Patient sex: M
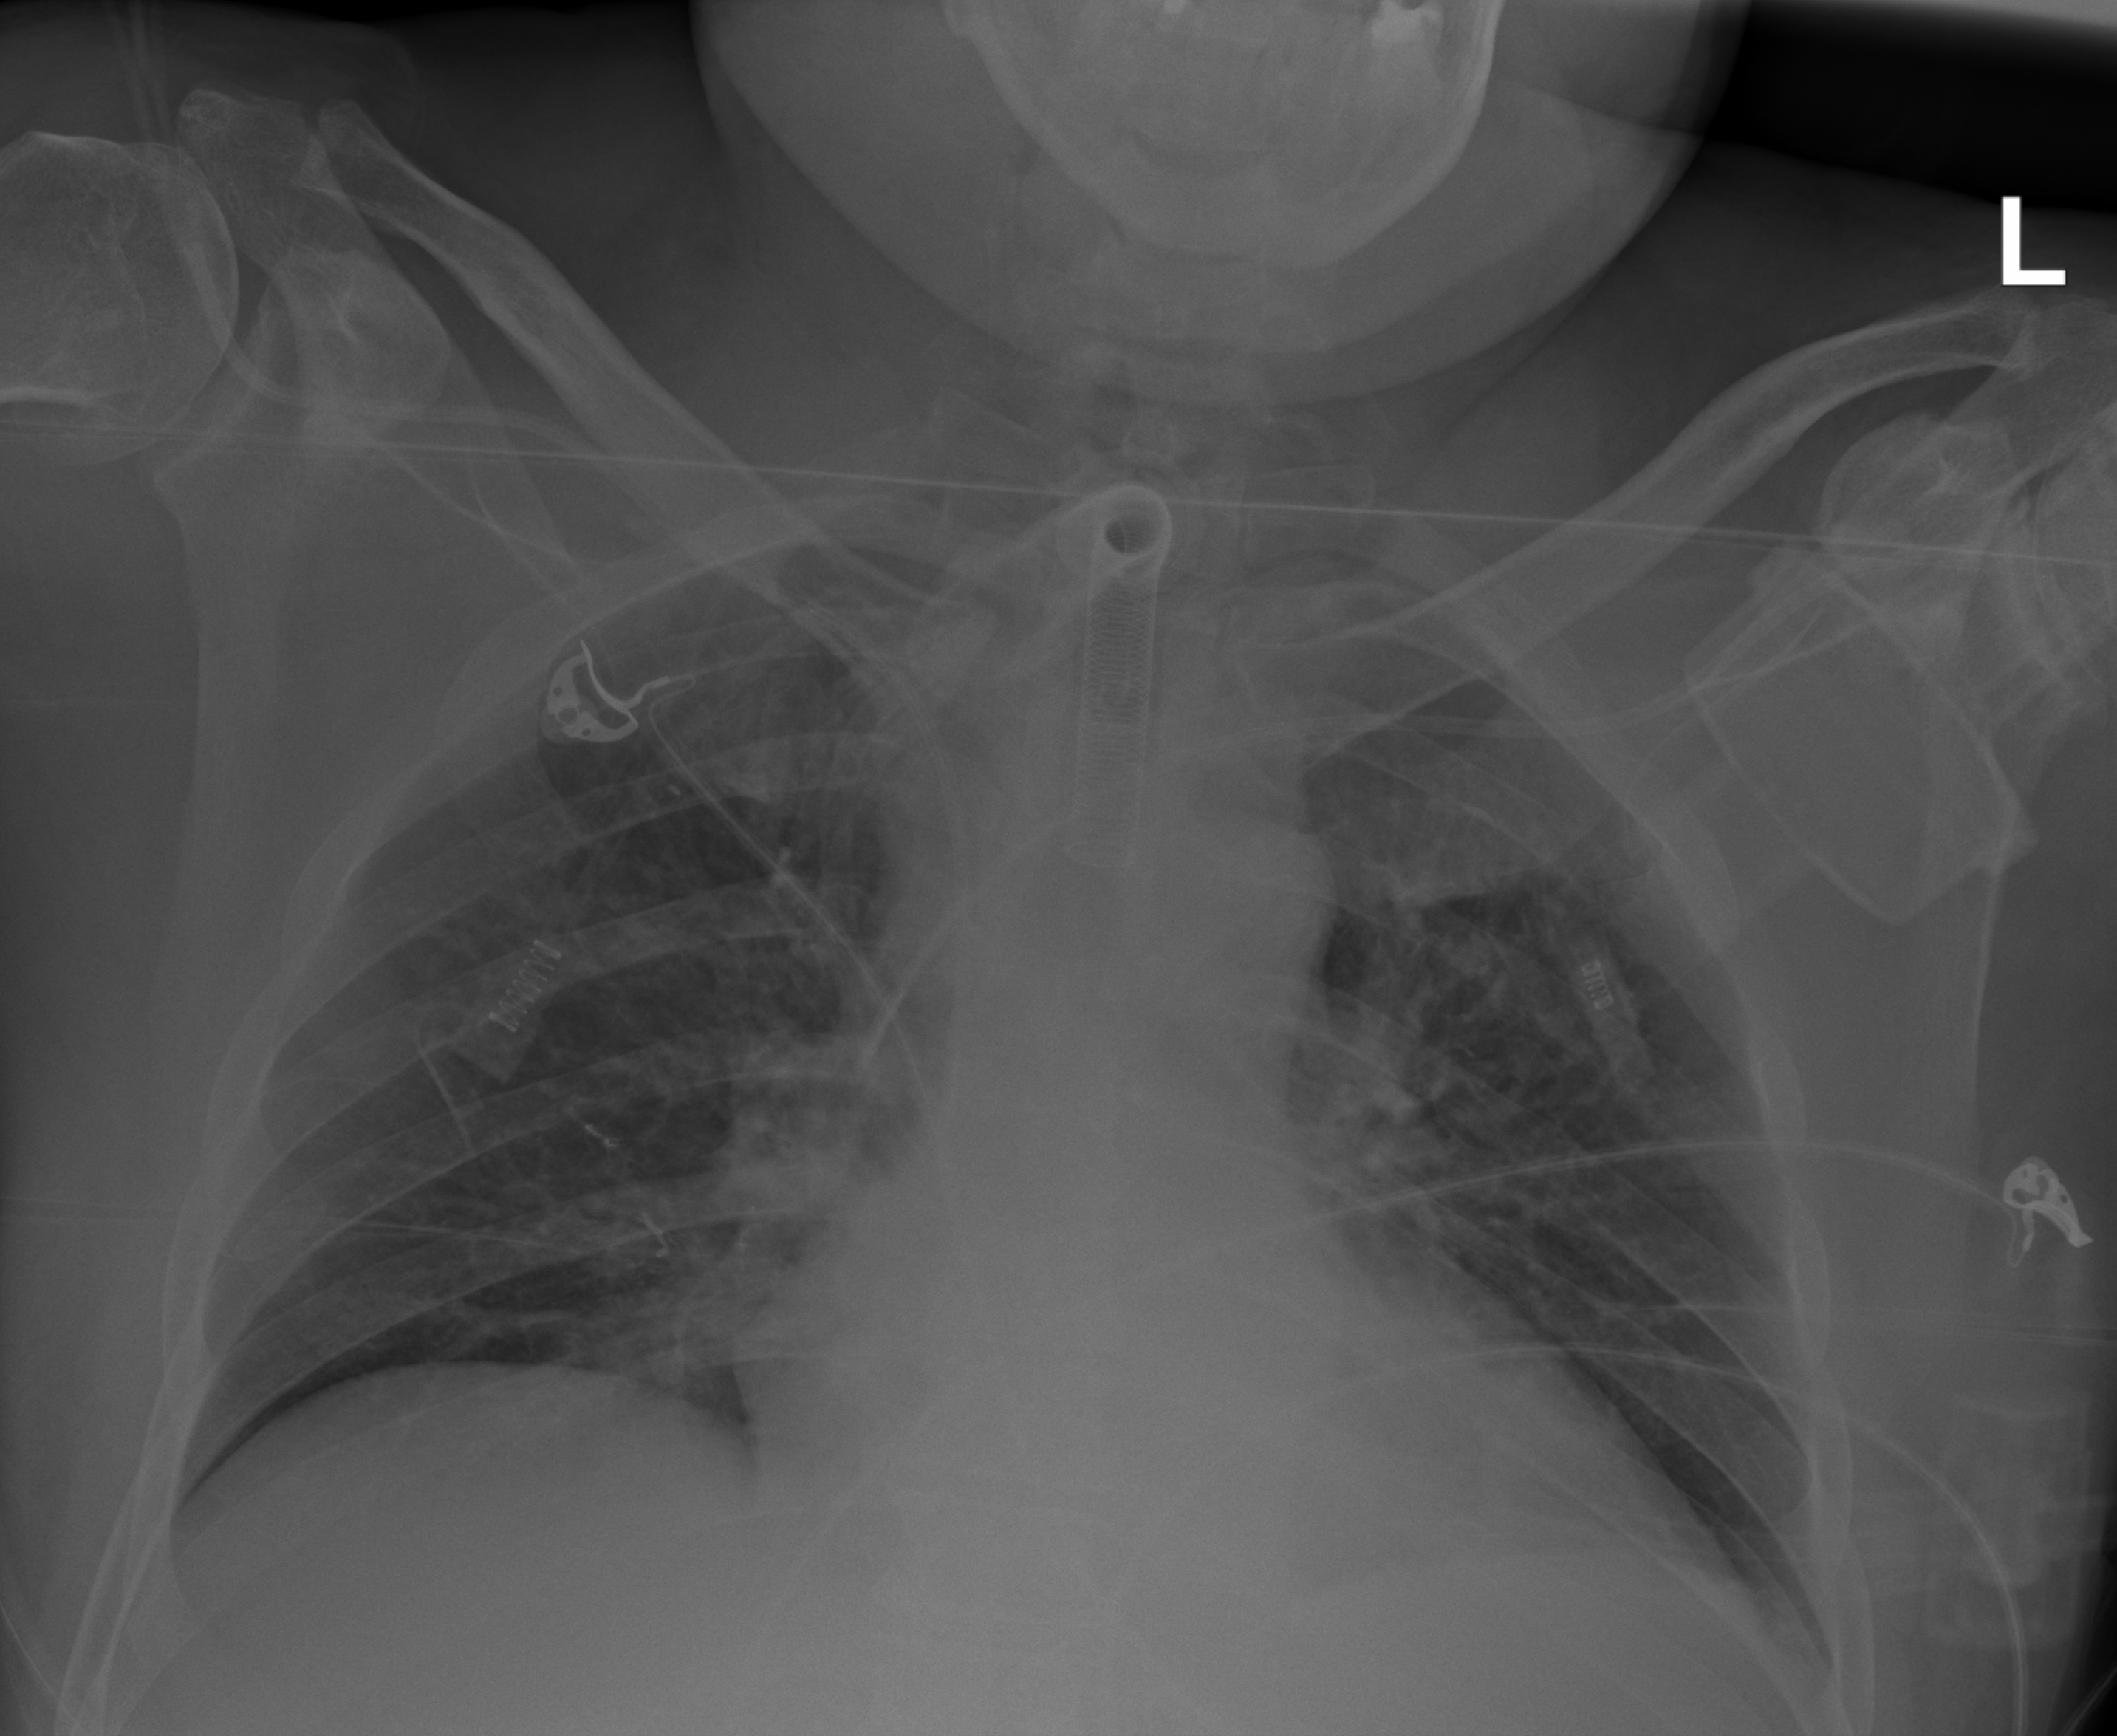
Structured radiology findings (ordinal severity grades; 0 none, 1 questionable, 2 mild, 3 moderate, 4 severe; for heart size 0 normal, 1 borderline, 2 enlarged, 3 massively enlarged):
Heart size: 0
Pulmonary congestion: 0
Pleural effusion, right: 0
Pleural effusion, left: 1
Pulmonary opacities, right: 0
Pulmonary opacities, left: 0
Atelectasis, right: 0
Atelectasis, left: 0